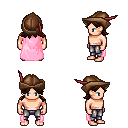
a pixel art fantasy rpg character, male body template, human, light skin, pink cape, metal pants, brown loose hair, leather cap, four views (front, back, left, right), 2x2 character sprite sheet, small pixel art, hard edges, no anti-aliasing